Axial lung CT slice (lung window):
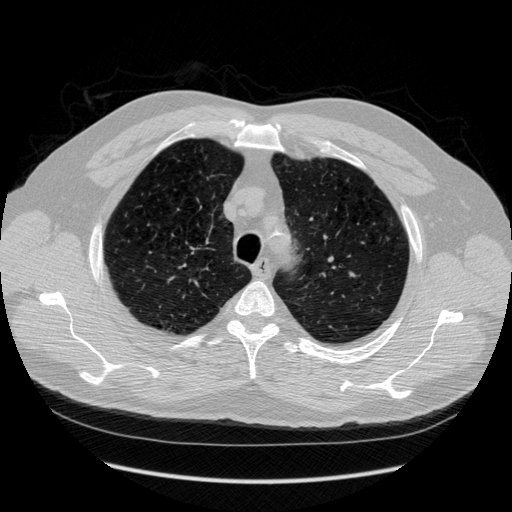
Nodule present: no